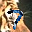
Label: 7